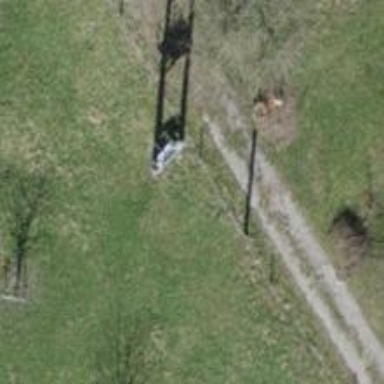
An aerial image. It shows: Power pole.